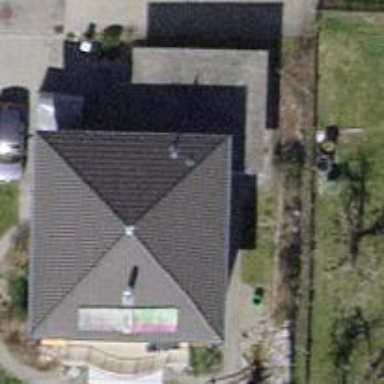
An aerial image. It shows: Detached building with pyramidal roof shape.